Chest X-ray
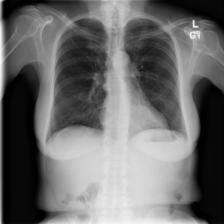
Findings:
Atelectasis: positive
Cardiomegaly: negative
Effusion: negative
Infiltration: negative
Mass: negative
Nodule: negative
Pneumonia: negative
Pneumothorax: negative
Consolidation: negative
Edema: negative
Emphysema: negative
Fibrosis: negative
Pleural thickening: negative
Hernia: negative